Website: crate-barrel
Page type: billing-address
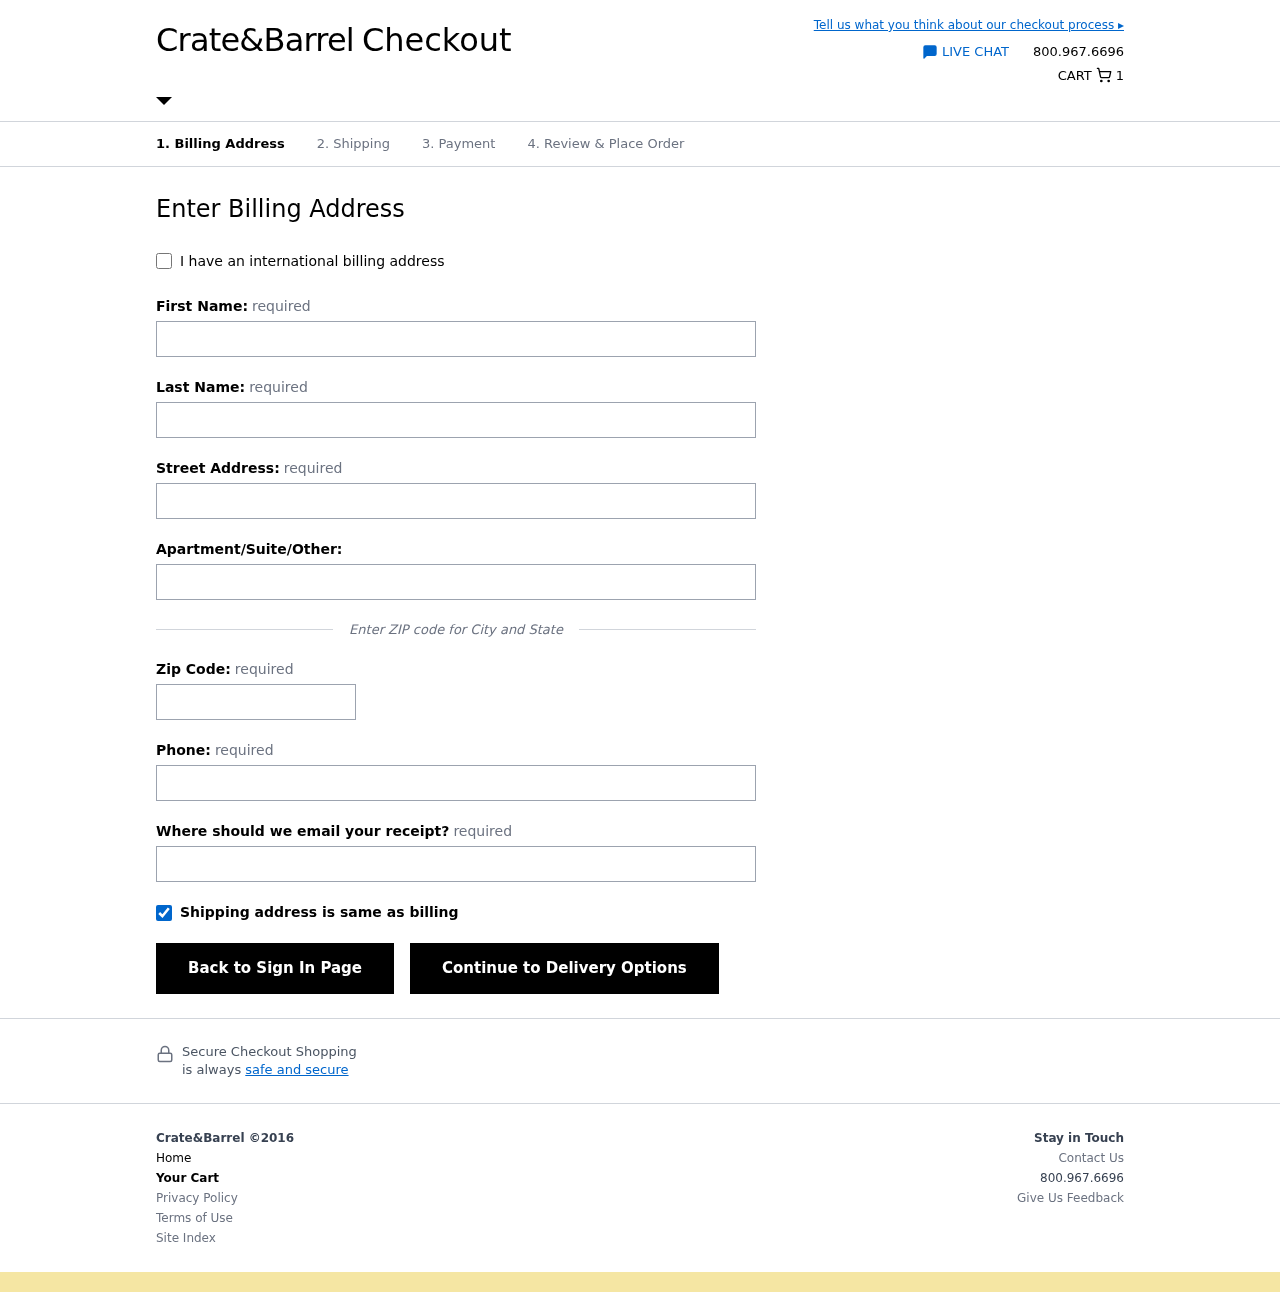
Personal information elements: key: PII_EMAIL
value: jennifer_mcdonald@hotmail.com
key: PII_FIRSTNAME
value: Jennifer
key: PII_LASTNAME
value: Mcdonald
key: PII_PHONE
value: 7797618192
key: PII_POSTCODE
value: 44960
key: PII_STREET
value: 505 Roberts Divide
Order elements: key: ORDER_NUM_ITEMS
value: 1